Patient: sex F, age 53
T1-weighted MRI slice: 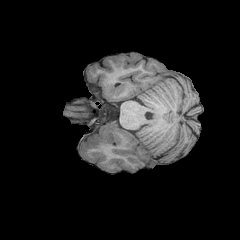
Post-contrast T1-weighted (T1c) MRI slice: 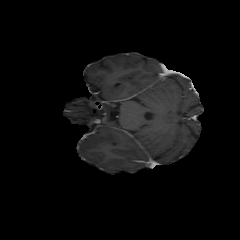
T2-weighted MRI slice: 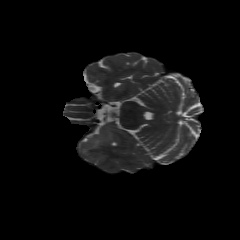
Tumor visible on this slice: yes
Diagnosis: Astrocytoma, IDH-wildtype
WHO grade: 3